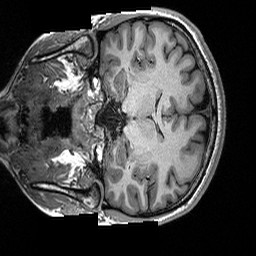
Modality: T1w
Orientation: coronal
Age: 27
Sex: female
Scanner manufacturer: siemens
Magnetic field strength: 3 T
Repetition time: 2.3 s
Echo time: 0.00294 s